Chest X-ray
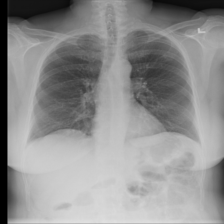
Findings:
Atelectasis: negative
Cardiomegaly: negative
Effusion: negative
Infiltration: negative
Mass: negative
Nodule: negative
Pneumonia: negative
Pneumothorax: negative
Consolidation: negative
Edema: negative
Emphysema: negative
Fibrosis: negative
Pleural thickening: negative
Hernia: negative